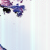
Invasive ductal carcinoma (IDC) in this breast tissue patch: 0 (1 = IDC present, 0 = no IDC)